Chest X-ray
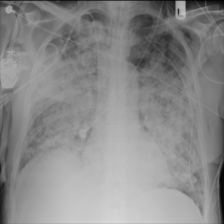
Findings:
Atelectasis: negative
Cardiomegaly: negative
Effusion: negative
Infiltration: negative
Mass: negative
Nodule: negative
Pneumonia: negative
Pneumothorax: negative
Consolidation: negative
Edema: negative
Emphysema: negative
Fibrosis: negative
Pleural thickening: negative
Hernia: negative